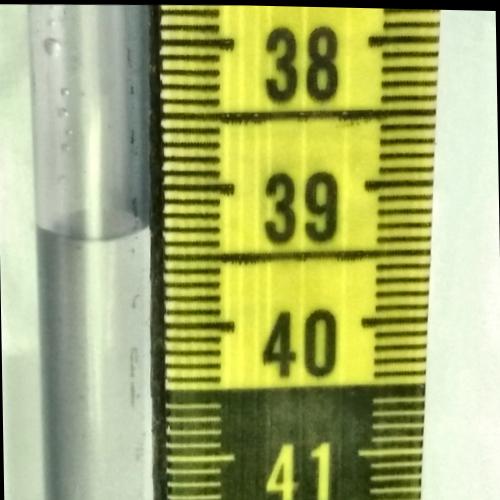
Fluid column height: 39.3 cm